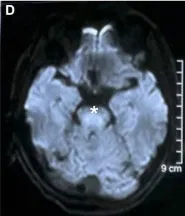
Brain MRI and MRV. The diffusion-weighted image. Reveal bilateral symmetrical hyper-intensities in the basal ganglia and brain stem (white asterisk).
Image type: radiology (mri)